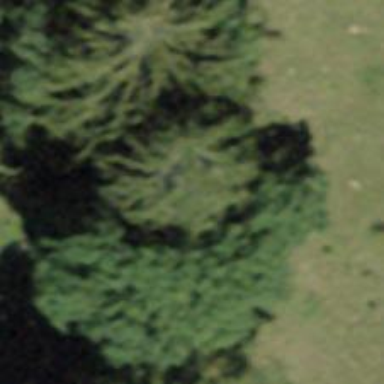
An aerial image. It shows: Row of broadleaved trees.